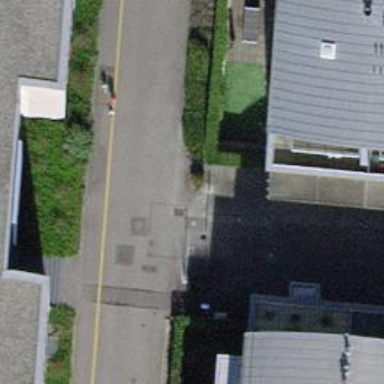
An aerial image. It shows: Residential road with asphalt surface.